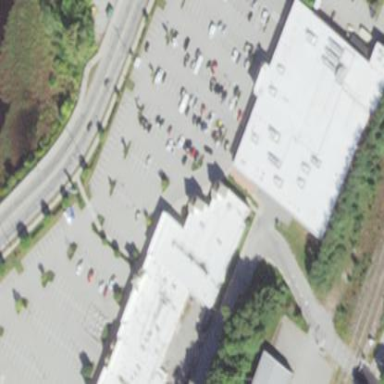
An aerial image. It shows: Retail building.